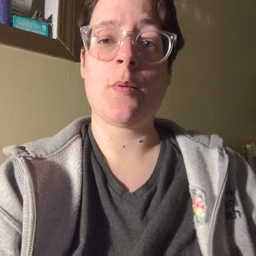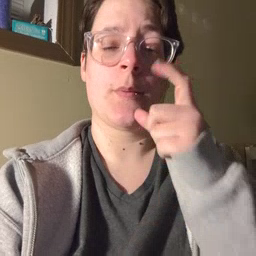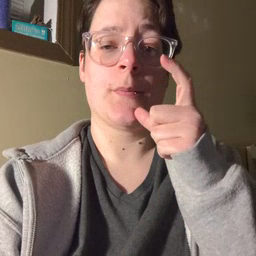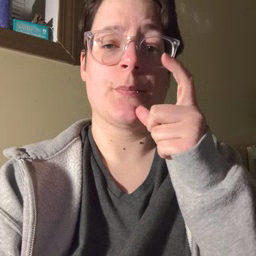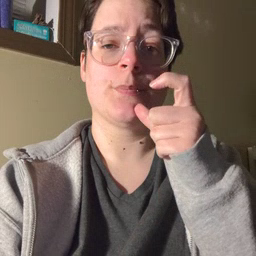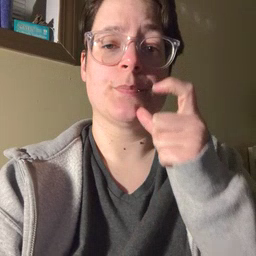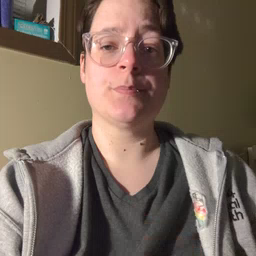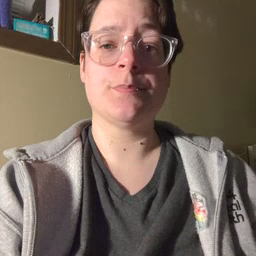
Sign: who